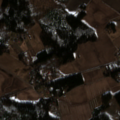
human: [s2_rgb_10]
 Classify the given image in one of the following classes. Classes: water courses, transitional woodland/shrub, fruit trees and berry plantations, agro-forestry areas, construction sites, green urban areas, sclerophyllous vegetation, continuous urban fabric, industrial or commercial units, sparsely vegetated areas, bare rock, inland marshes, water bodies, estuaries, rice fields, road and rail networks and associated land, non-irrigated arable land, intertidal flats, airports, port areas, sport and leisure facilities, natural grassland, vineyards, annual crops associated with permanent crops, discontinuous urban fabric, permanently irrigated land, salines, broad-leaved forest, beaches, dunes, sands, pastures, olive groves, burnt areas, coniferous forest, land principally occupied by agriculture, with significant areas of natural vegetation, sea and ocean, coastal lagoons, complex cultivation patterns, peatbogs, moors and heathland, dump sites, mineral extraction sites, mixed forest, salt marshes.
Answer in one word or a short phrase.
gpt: non-irrigated arable land, land principally occupied by agriculture, with significant areas of natural vegetation, coniferous forest, mixed forest